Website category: auto
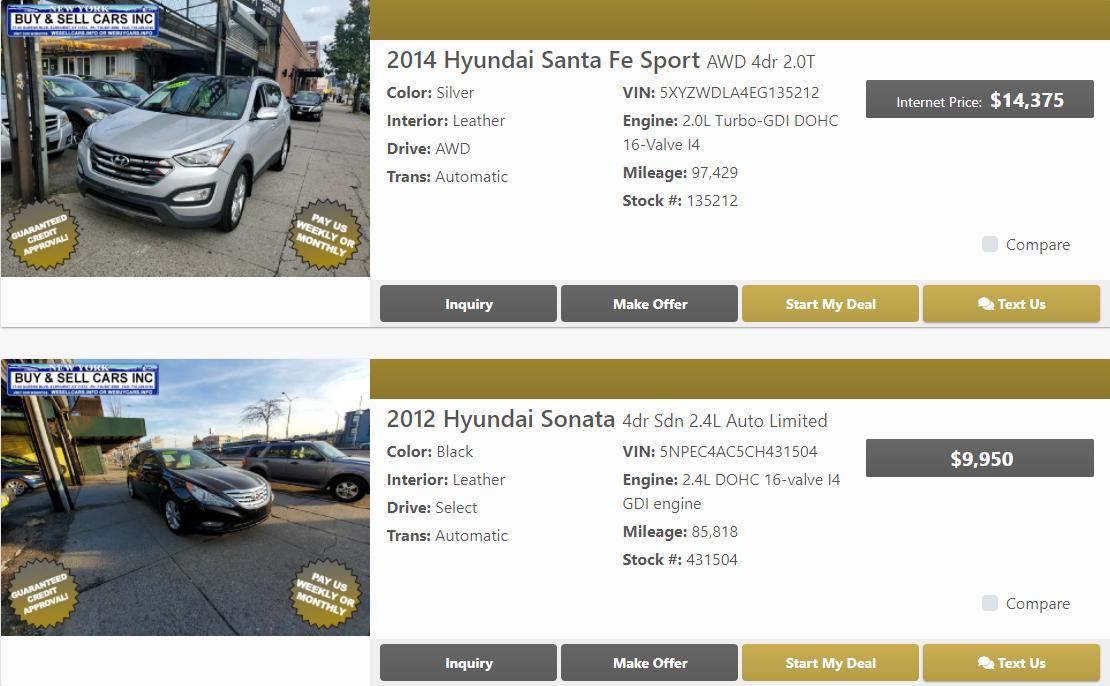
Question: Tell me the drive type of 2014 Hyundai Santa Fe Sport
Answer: AWD

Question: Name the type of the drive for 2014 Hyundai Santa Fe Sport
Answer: AWD

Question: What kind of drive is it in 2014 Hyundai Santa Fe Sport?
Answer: AWD

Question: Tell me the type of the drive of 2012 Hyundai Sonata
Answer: Select

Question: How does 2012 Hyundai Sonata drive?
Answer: Select

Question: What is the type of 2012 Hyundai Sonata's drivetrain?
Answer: Select

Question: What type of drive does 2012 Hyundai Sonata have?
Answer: Select

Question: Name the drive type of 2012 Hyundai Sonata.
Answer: Select

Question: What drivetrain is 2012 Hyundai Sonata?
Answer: Select

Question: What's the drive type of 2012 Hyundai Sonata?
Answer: Select

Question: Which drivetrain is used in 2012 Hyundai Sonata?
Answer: Select

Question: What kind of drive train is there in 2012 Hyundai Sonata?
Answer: Select

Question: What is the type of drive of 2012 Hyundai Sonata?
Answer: Select

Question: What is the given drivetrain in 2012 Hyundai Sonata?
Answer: Select

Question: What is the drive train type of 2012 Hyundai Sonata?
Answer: Select

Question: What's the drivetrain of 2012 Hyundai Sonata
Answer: Select

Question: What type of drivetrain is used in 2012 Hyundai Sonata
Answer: Select

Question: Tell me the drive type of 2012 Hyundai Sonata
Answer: Select

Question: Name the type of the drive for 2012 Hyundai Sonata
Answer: Select

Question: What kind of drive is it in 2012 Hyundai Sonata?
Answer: Select

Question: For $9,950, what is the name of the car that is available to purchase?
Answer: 2012 Hyundai Sonata

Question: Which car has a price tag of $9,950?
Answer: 2012 Hyundai Sonata

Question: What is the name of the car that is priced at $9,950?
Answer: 2012 Hyundai Sonata

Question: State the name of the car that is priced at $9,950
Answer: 2012 Hyundai Sonata

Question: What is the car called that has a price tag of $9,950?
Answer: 2012 Hyundai Sonata

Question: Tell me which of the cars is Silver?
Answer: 2014 Hyundai Santa Fe Sport

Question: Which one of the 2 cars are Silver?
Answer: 2014 Hyundai Santa Fe Sport

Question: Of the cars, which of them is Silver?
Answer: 2014 Hyundai Santa Fe Sport

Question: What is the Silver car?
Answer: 2014 Hyundai Santa Fe Sport

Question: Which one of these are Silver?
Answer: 2014 Hyundai Santa Fe Sport

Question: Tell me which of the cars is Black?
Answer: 2012 Hyundai Sonata

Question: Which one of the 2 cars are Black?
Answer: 2012 Hyundai Sonata

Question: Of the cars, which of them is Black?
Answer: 2012 Hyundai Sonata

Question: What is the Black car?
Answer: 2012 Hyundai Sonata

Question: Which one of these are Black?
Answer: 2012 Hyundai Sonata

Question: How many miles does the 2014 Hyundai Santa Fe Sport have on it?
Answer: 97,429

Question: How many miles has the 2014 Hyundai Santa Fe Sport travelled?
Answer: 97,429

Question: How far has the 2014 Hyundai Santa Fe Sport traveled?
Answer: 97,429

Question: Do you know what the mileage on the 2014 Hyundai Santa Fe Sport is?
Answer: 97,429

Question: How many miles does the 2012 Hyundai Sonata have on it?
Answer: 85,818

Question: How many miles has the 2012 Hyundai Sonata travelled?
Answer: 85,818

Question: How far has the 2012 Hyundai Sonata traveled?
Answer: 85,818

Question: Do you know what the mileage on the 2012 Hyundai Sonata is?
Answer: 85,818